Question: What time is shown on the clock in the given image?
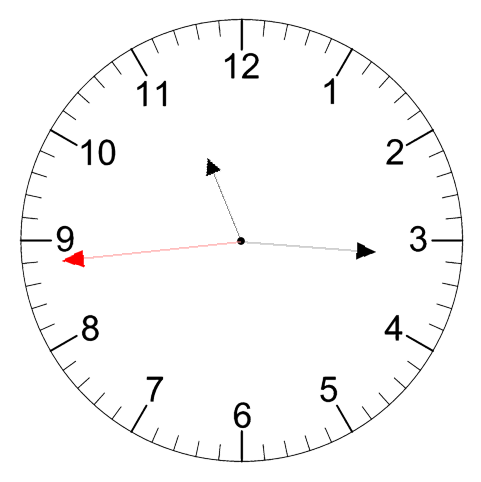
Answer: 11:15:44